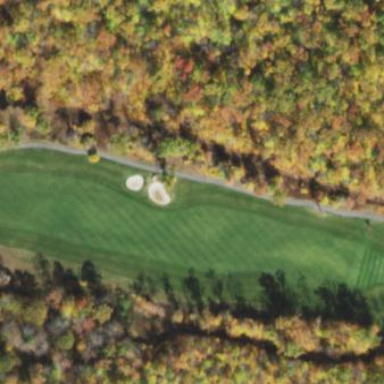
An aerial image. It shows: Golf fairway surrounded by grass.